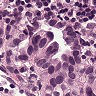
Metastatic tissue present: yes